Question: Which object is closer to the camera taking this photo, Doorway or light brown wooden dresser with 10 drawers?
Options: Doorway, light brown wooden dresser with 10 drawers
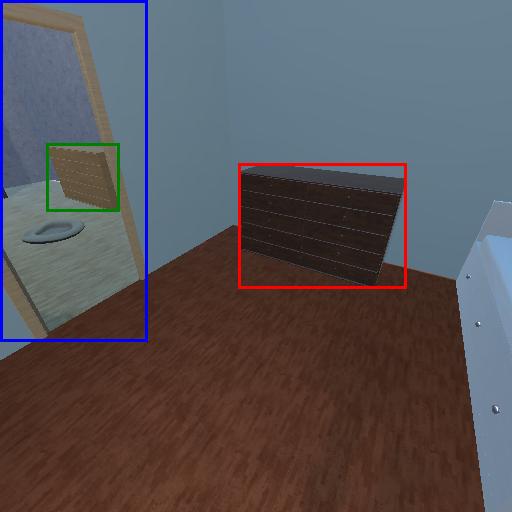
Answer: Doorway